Aerial crown-view tile of a tropical tree (Barro Colorado Island, Panama), acquired 20250818:
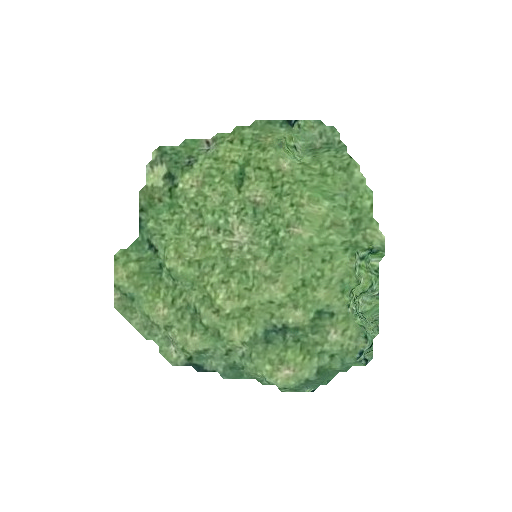
Species: Virola surinamensis
GBIF accepted scientific name: Virola surinamensis
Crown area: 81.631 m²